Interaction volume radius: 5 \u00c5
Interaction volume height: 15 \u00c5
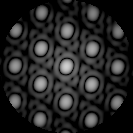
Disorder parameter: 0.01308